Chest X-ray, PA view. Patient: 58 years old, sex F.
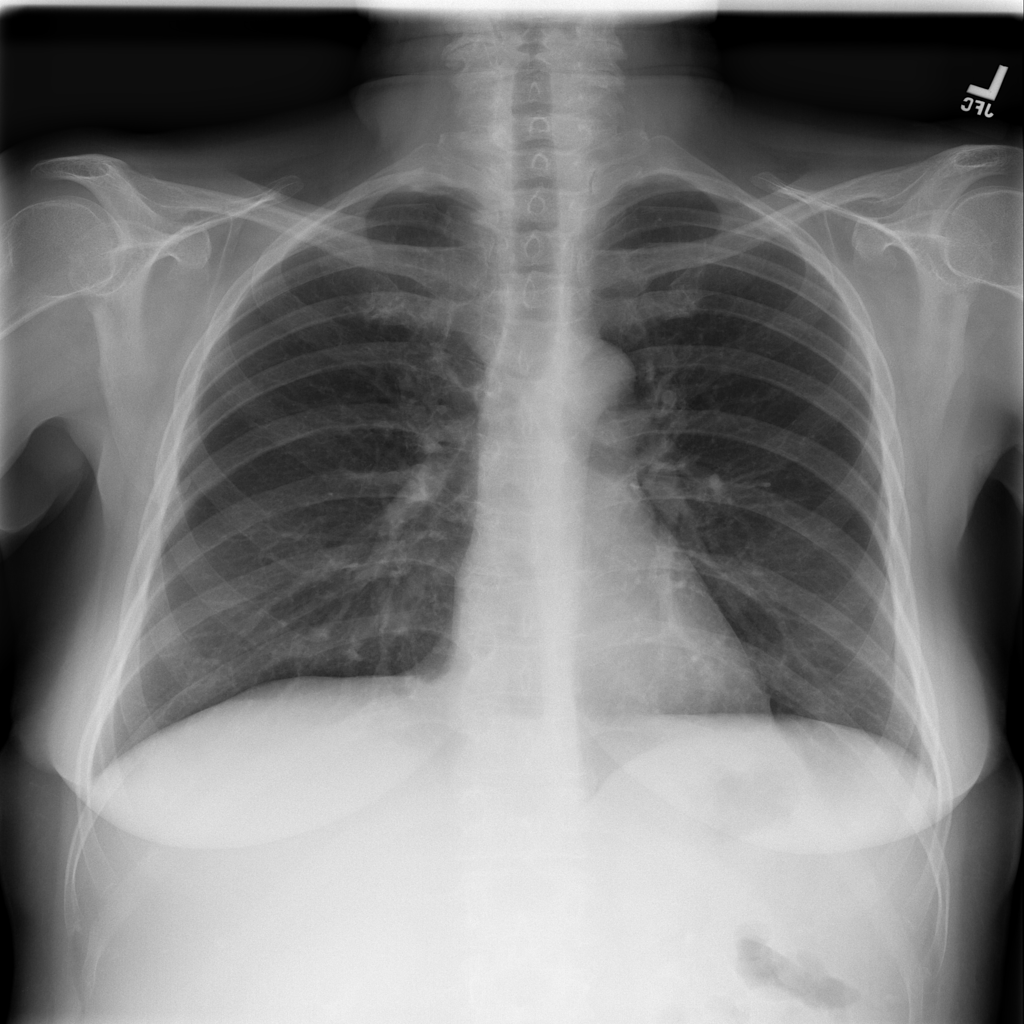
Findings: No Finding